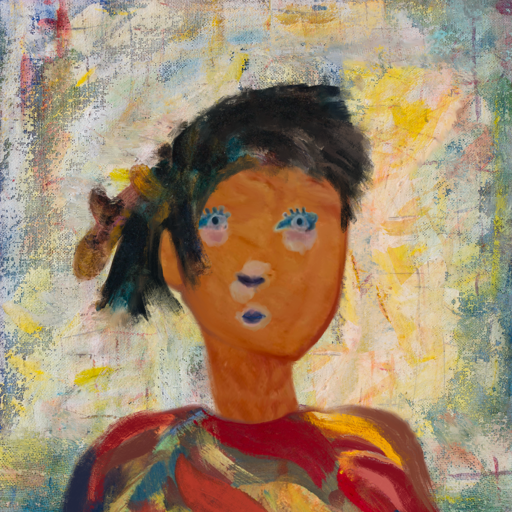
Background: Irani, Head And Neck Front: Pious_Lady, Face Front: Hill_Girl, Bust: Mother_And_Son_Son, Hair Front: Pipe, Head Accessory: Blank, Second Necklace: Blank, Necklace: Blank, Baby: Blank